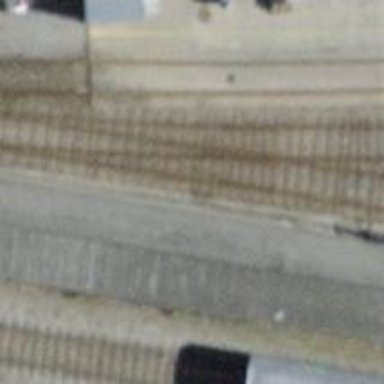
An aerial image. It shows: Railway yard with one track. The railway is electrified with contact line.